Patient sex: M
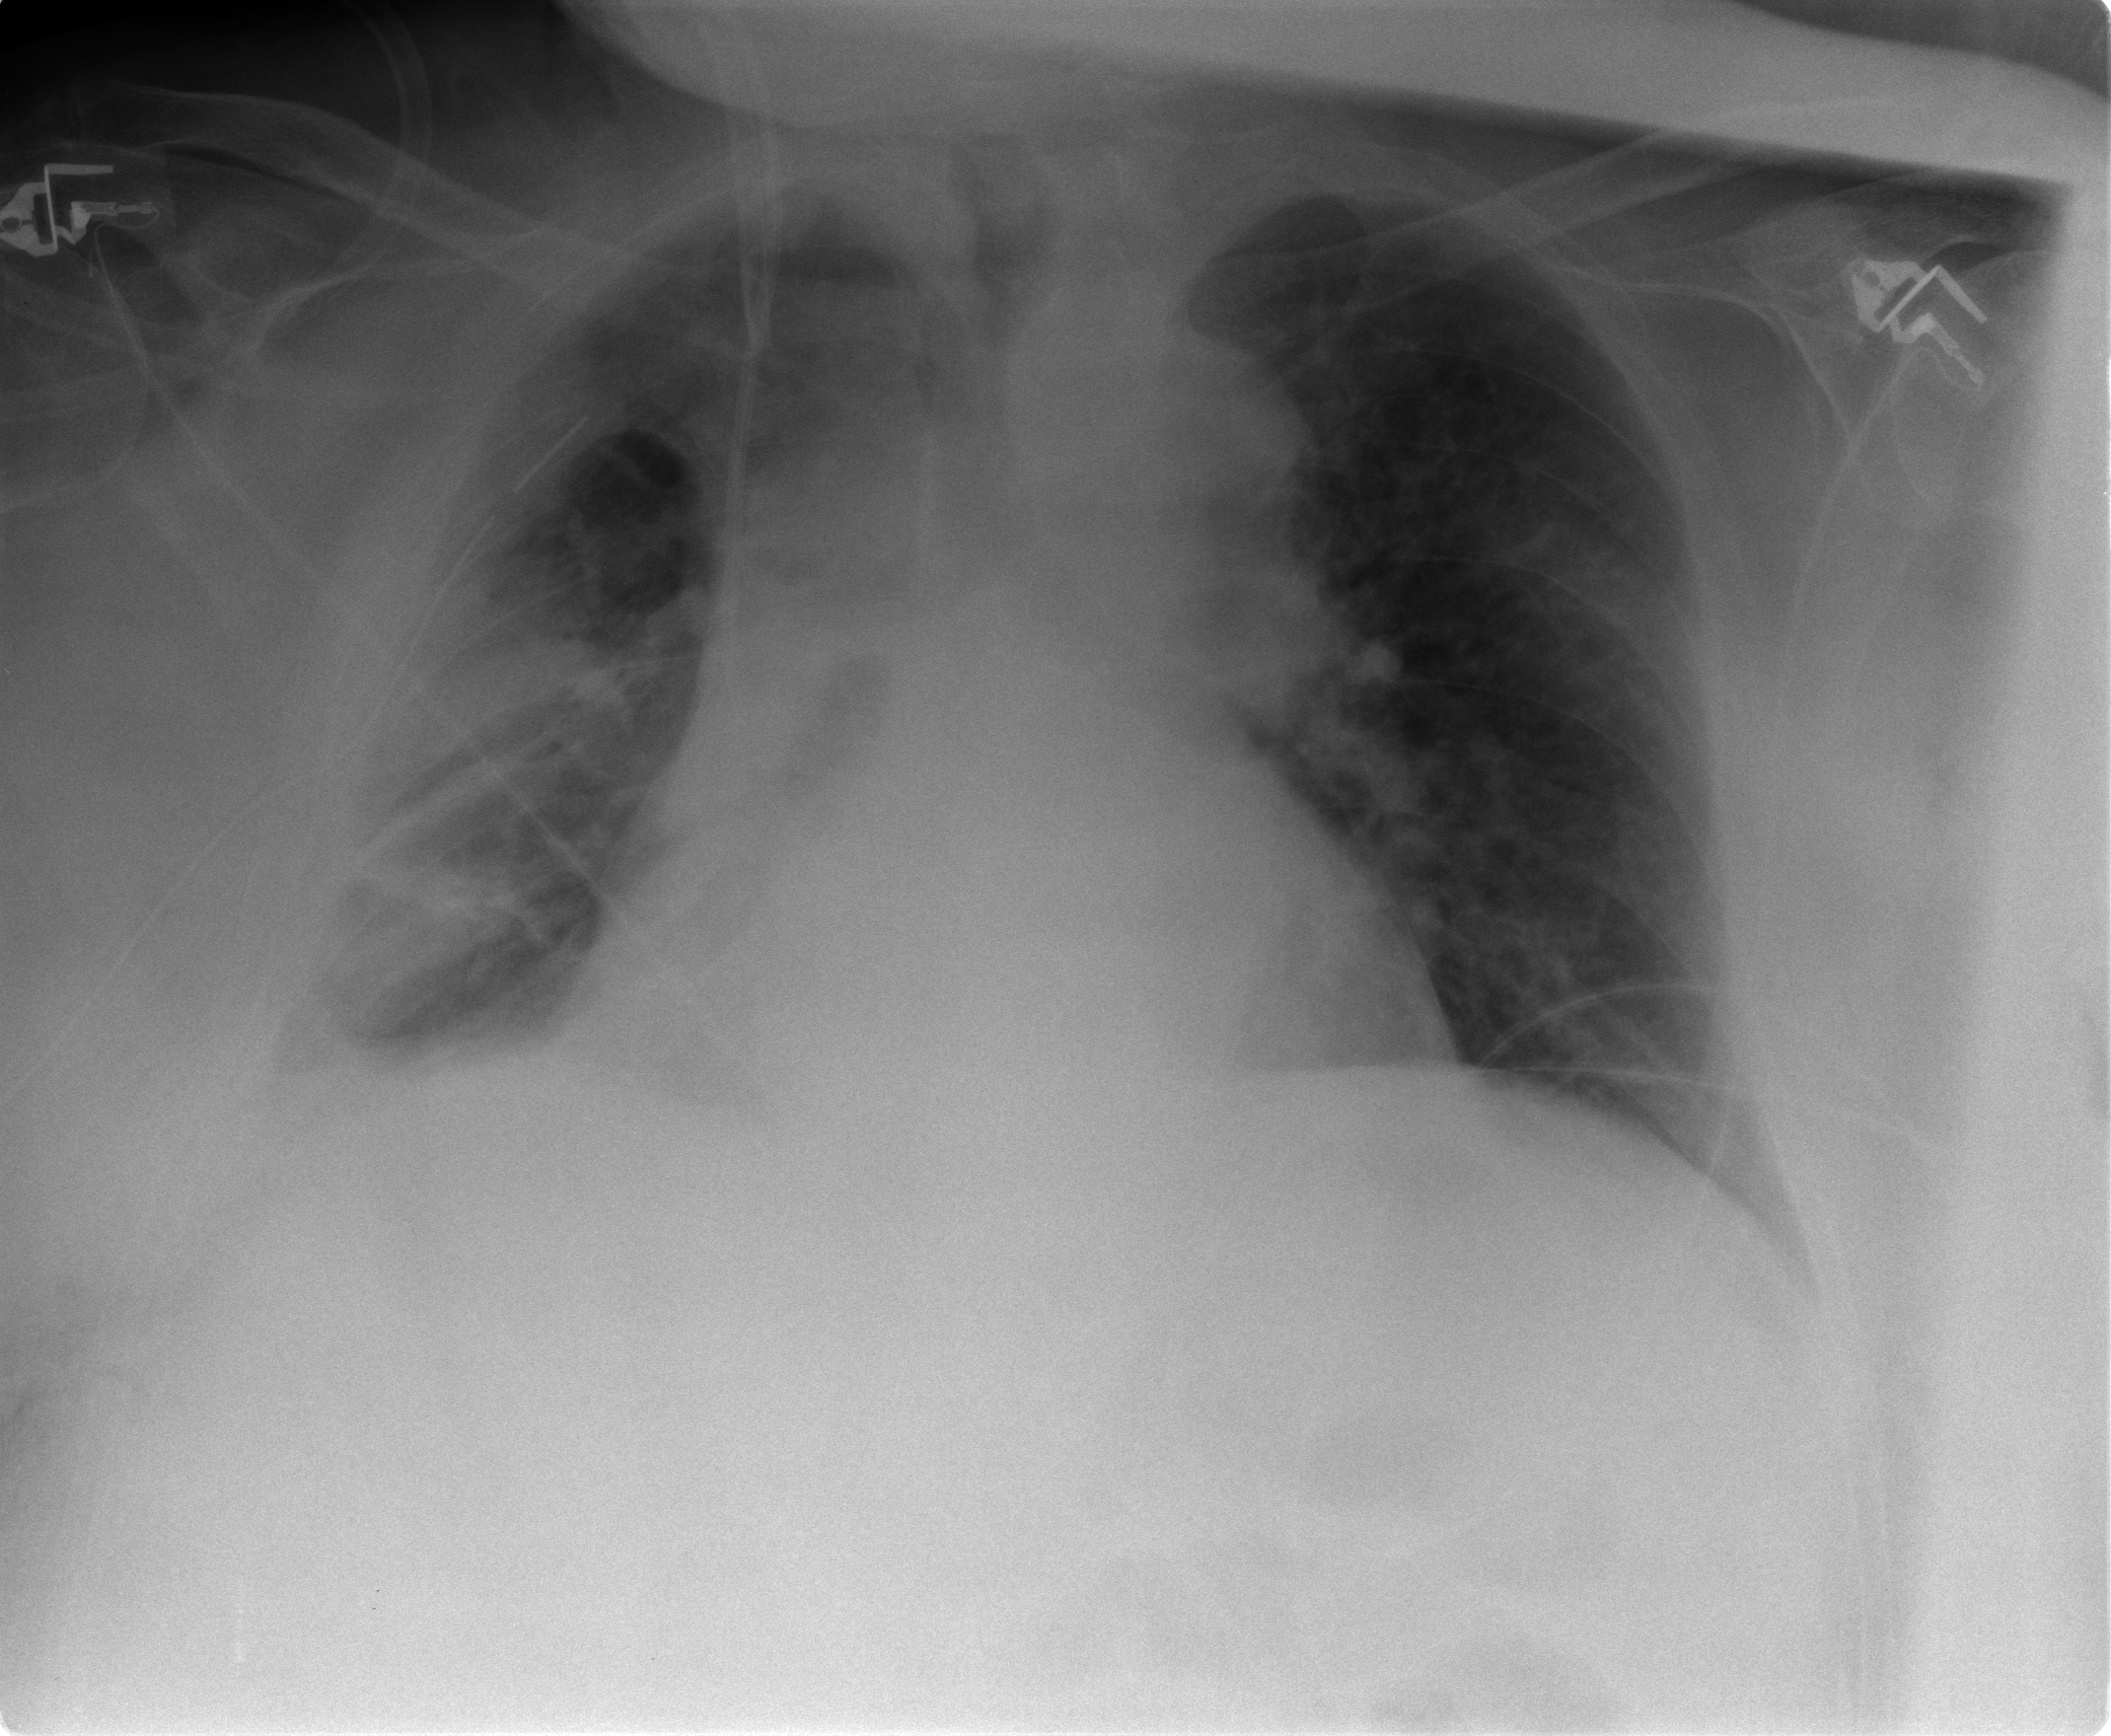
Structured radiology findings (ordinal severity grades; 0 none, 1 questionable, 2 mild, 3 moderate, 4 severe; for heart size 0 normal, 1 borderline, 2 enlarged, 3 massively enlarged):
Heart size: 2
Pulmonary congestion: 0
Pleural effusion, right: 2
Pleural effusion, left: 0
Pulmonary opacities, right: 2
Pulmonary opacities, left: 0
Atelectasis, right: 3
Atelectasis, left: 0